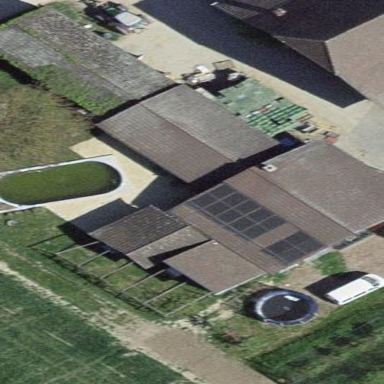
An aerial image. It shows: Barn.